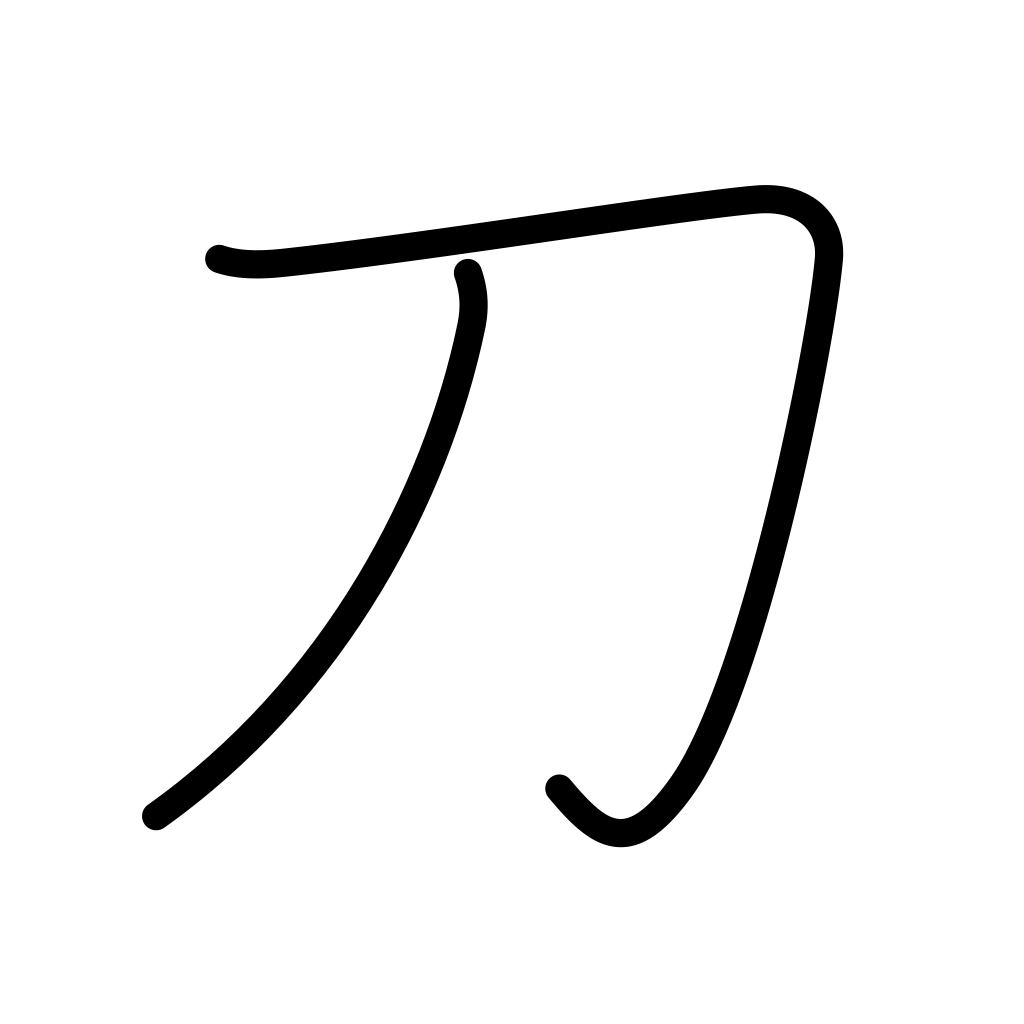
Meaning: sword, saber, knife